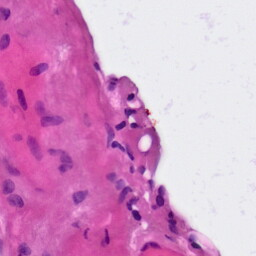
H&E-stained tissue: Lung